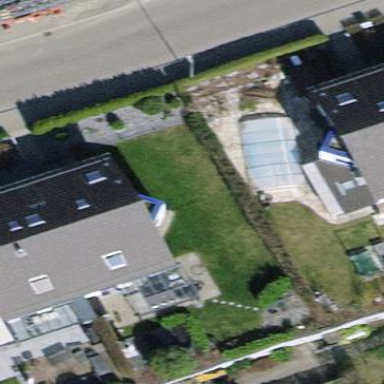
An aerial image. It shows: House with tile roof.